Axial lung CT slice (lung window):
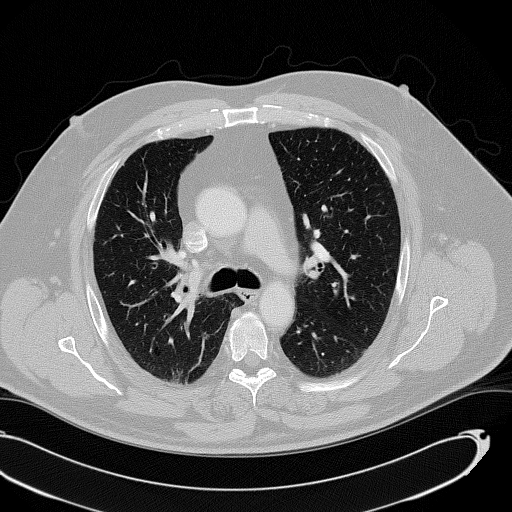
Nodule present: no